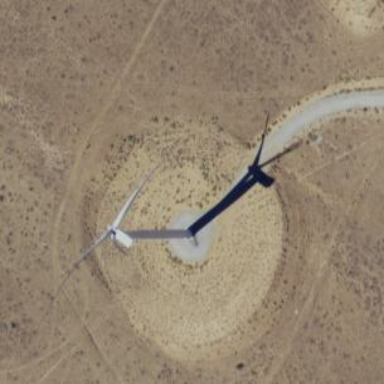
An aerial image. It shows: Wind generator using wind turbines of horizontal axis.